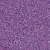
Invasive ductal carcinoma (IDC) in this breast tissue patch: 1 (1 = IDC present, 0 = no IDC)